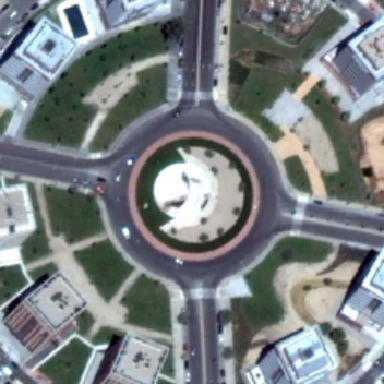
The roundabout is surrounded by eight buildings .